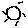
Label: sun